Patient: sex F, age 71
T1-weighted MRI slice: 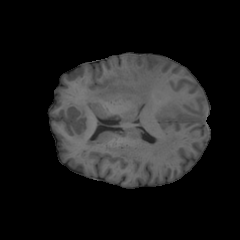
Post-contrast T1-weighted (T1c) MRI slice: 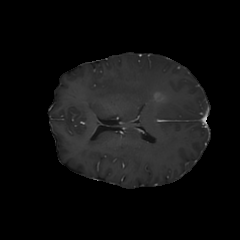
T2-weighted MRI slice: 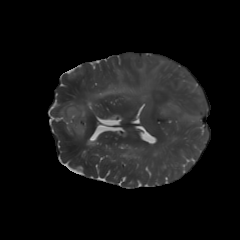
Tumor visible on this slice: yes
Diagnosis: Glioblastoma, IDH-wildtype
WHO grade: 4